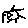
Label: sun